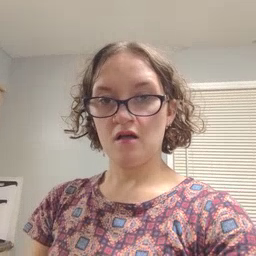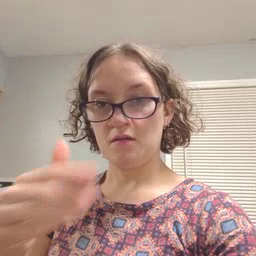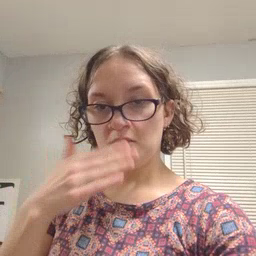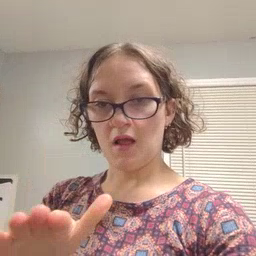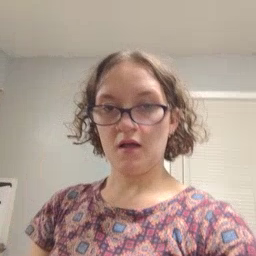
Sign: bad